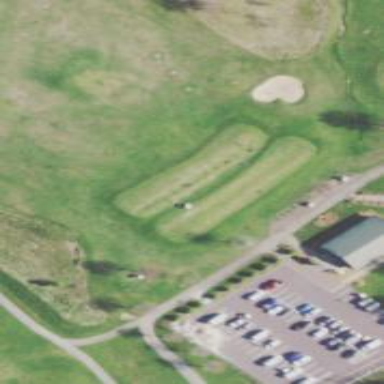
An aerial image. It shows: Golf tee on grassy land.